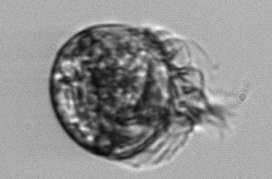
Label: Pelagostrobilidium